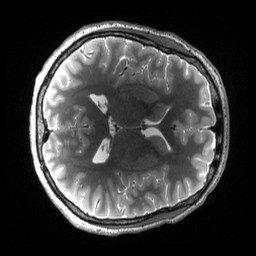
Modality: T2w
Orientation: axial
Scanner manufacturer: siemens
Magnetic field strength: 3 T
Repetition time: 3.2 s
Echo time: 0.563 s